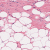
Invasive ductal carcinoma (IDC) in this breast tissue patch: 0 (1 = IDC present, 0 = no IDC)